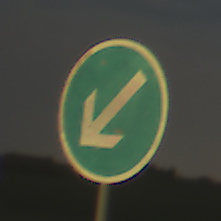
Verkehrszeichen: VorgeschriebeneVorbeifahrtLinks
Umgebung: Outdoor, Nature
Tageszeit: Night
Wetter: Overcast
Licht: Artificial
Jahreszeit: NotSpecified
Kontrast: LowContrast